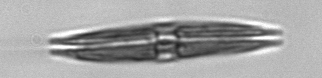
Label: Pleurosigma